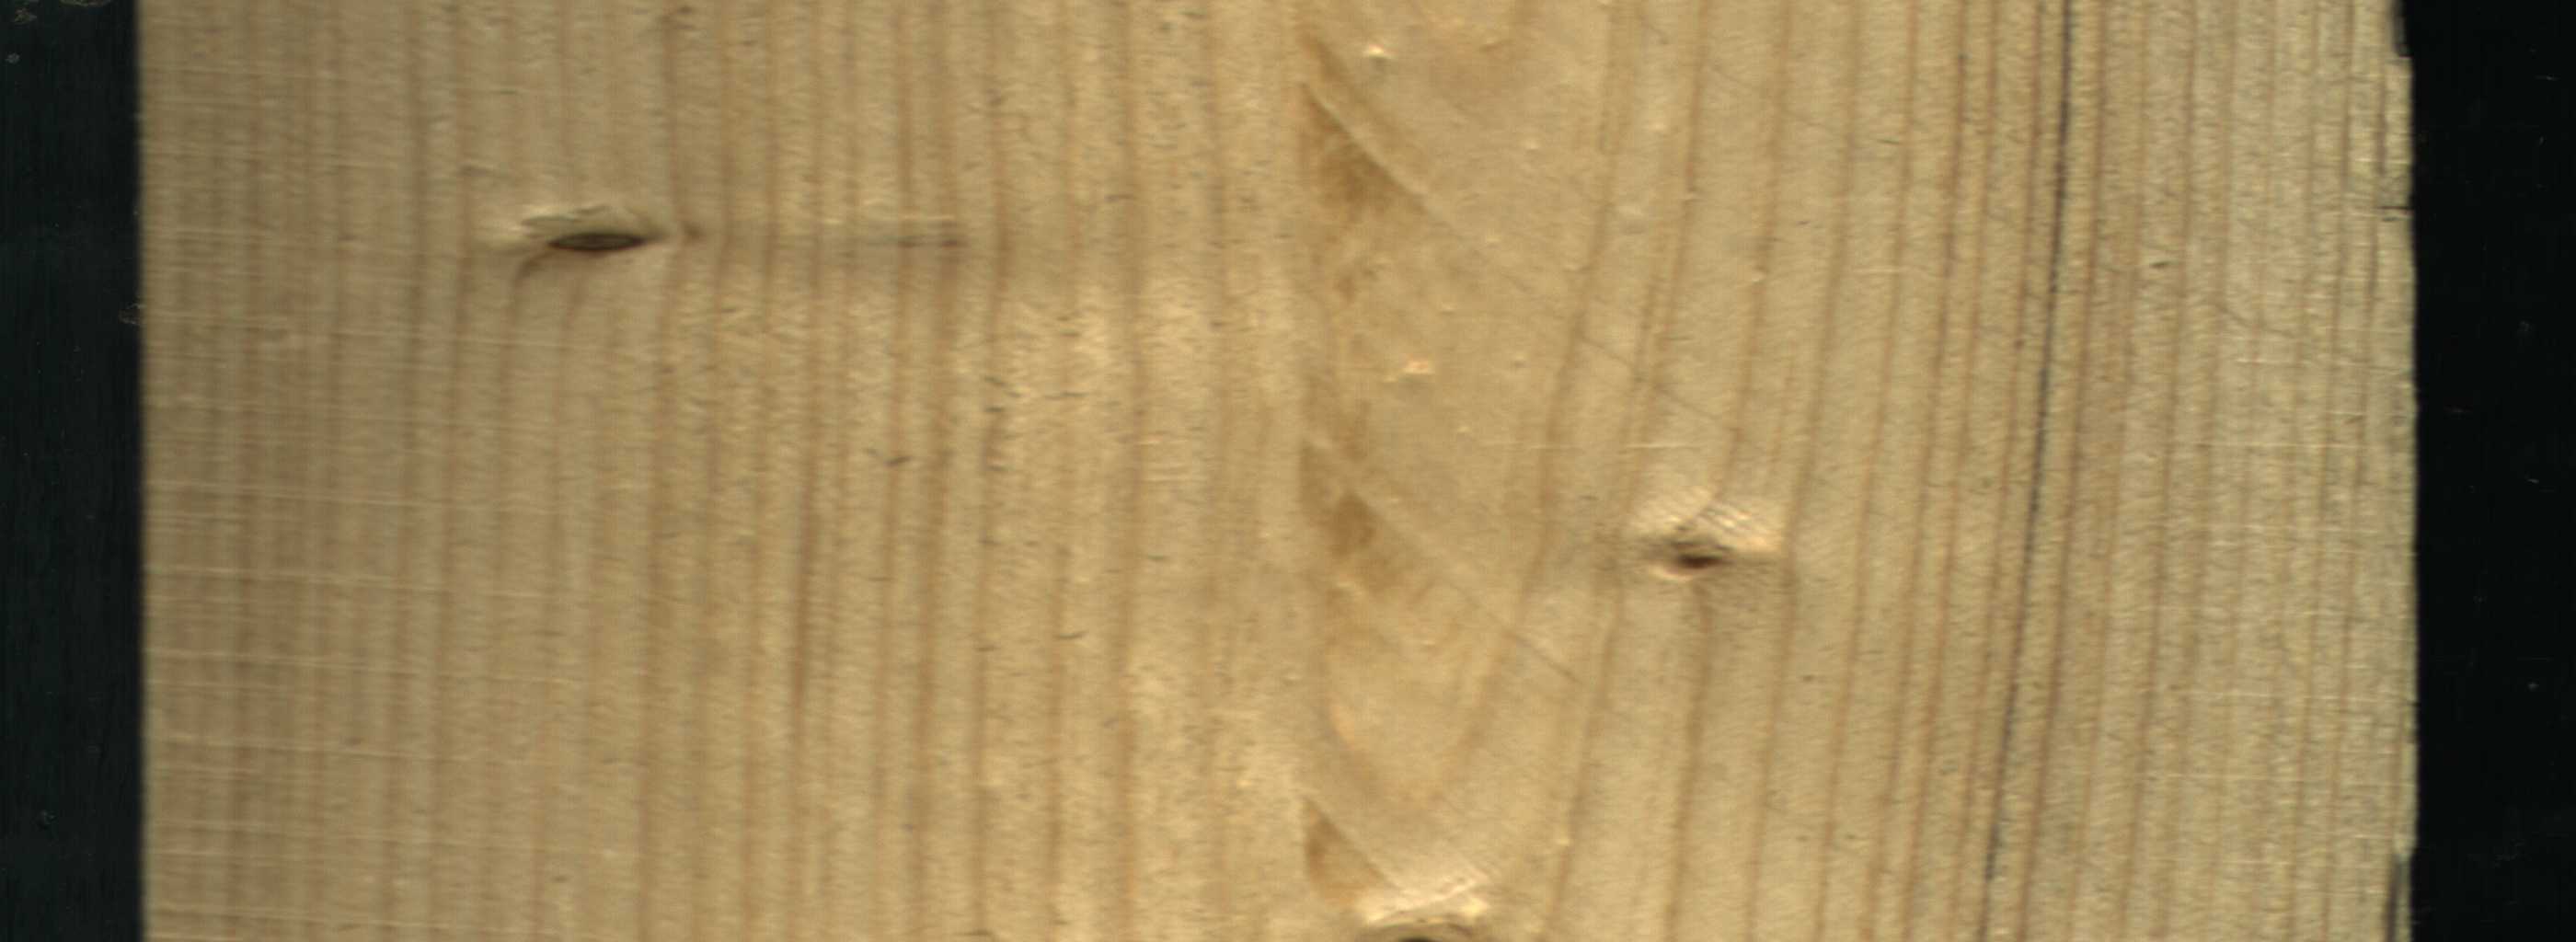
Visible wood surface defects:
Dead_Knot
Live_Knot
Live_Knot